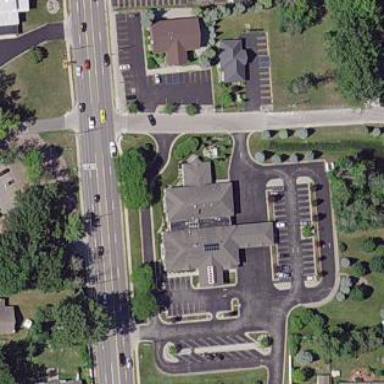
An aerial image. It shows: Bank building.